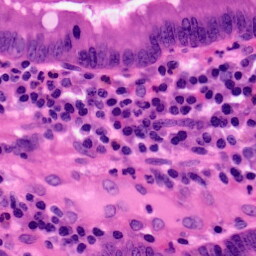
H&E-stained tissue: Pancreatic